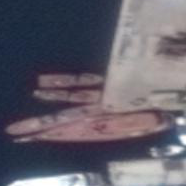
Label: civil